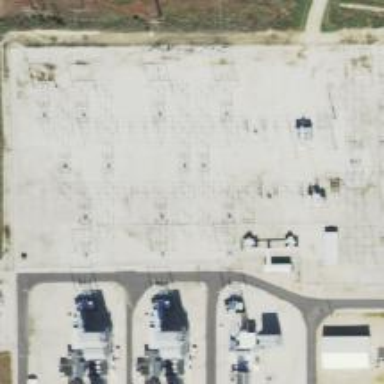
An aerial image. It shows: Switch for power supply.